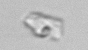
Label: detritus_transparent